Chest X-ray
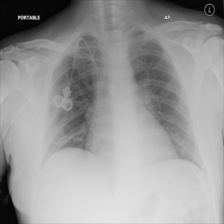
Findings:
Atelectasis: negative
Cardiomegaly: negative
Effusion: negative
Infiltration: negative
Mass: negative
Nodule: negative
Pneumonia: negative
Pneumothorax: negative
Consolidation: negative
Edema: negative
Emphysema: negative
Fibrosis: negative
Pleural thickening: negative
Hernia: negative